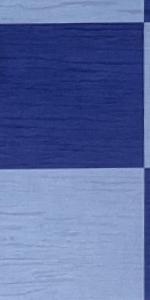
Label: Empty